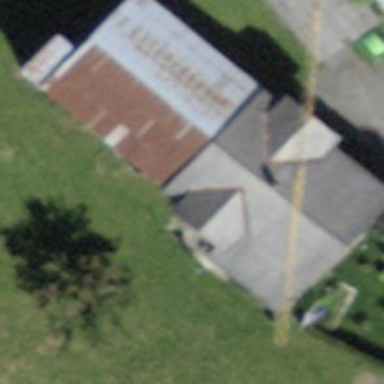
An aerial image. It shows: Farm building.